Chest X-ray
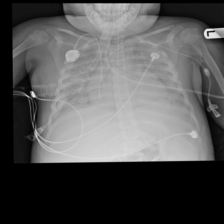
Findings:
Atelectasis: negative
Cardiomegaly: negative
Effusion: positive
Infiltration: negative
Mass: negative
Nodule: negative
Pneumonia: negative
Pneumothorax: negative
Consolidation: negative
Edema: negative
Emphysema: negative
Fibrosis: negative
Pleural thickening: negative
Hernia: negative